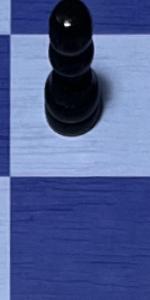
Label: Empty